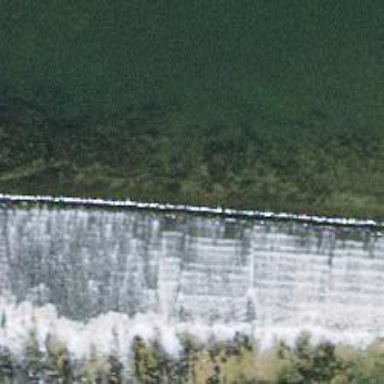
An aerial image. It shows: Weir along the waterway.